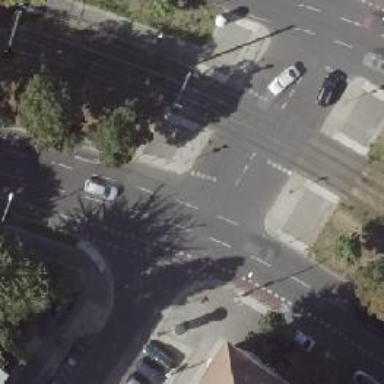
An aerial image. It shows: Road with "give way" sign.